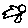
Label: bird